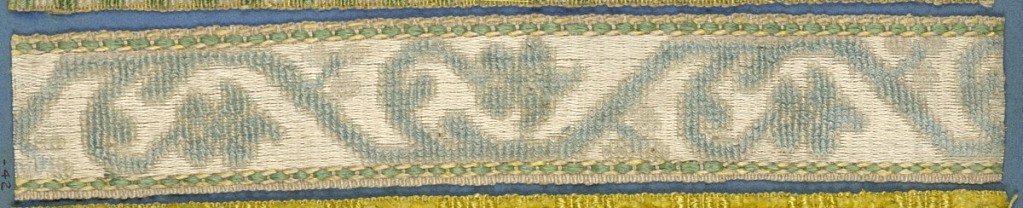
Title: Trimming
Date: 19th century
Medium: silk Technique: woven
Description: Blue, white and green trimming fragment in a design of an angular stem with conventionalized flowers and leaves.